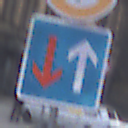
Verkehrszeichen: VorrangVorGegenverkehr
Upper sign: Geschwindigkeit60
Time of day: MorningAfternoon
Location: Outdoor (Urban)
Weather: PartlyCloudy
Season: NotSpecified
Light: Natural